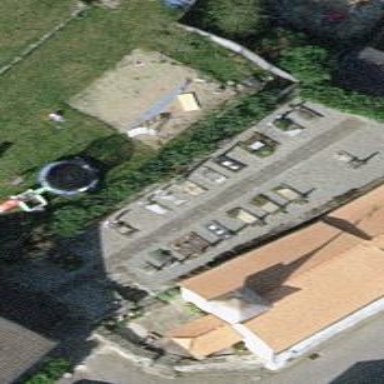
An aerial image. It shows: Cemetery.